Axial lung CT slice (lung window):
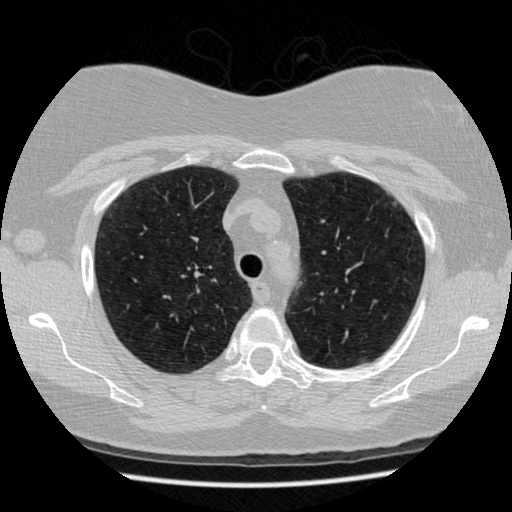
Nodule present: no